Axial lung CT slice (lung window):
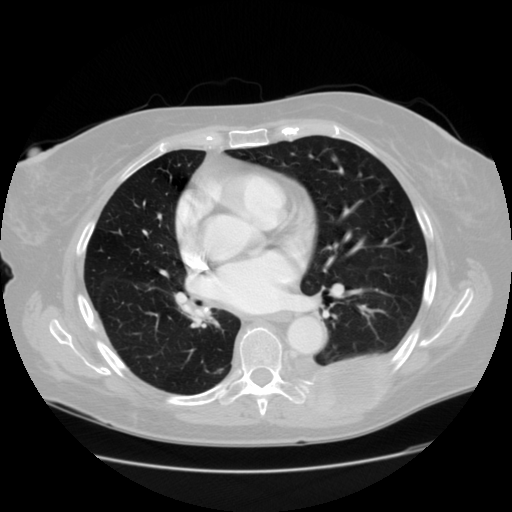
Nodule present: no